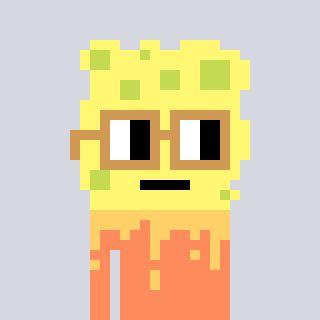
a pixel art character with square brown glasses, a sponge-shaped head and a peachy-colored body on a cool background